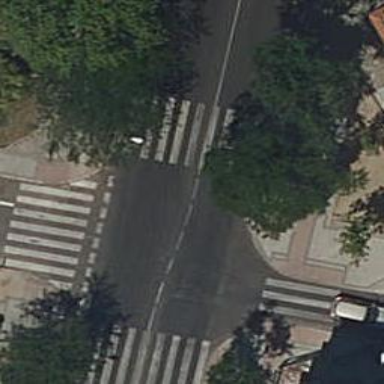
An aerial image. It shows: Road crossing with traffic signals.